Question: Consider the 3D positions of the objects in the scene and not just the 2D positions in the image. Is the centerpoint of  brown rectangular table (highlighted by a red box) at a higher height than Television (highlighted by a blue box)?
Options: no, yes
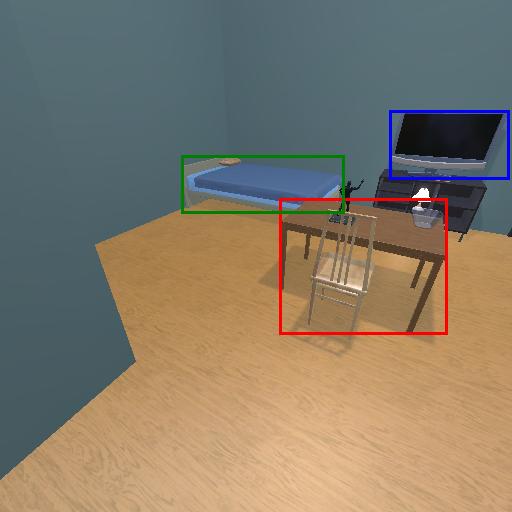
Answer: no